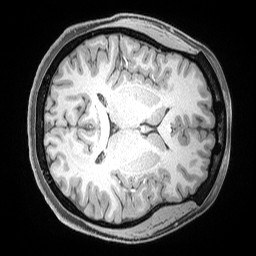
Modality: T1w
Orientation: axial
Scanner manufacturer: siemens
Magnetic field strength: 3 T
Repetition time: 2.53 s
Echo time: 0.00169 s